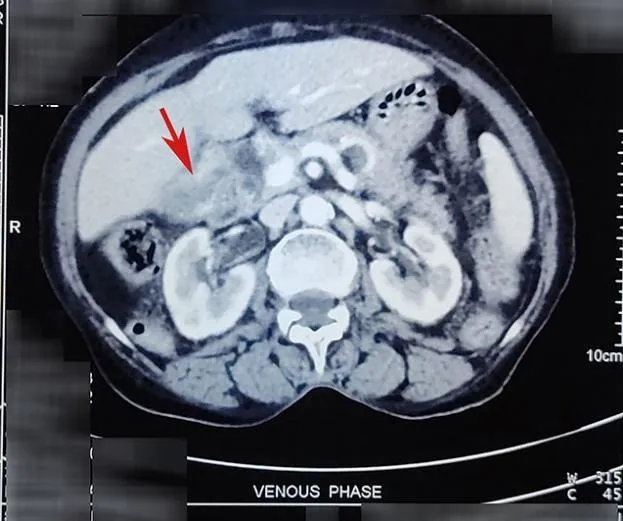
CECT abdomen-pelvis prior to the surgery showing non-progression of the mass in the neck of the gallbladder (shown by red arrow).
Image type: radiology (ct)